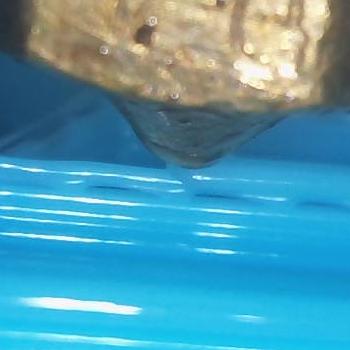
Flow rate: 238%